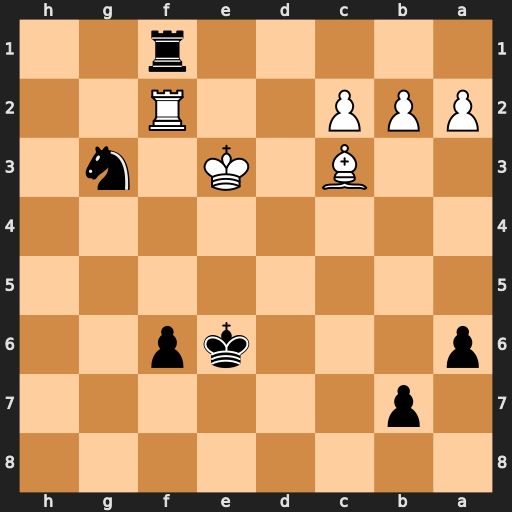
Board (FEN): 8/1p6/p3kp2/8/8/2B1K1n1/PPP2R2/5r2
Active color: b
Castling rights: -
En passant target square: -
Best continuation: Rxf2 Kxf2 Ne4+ Ke3 Nxc3